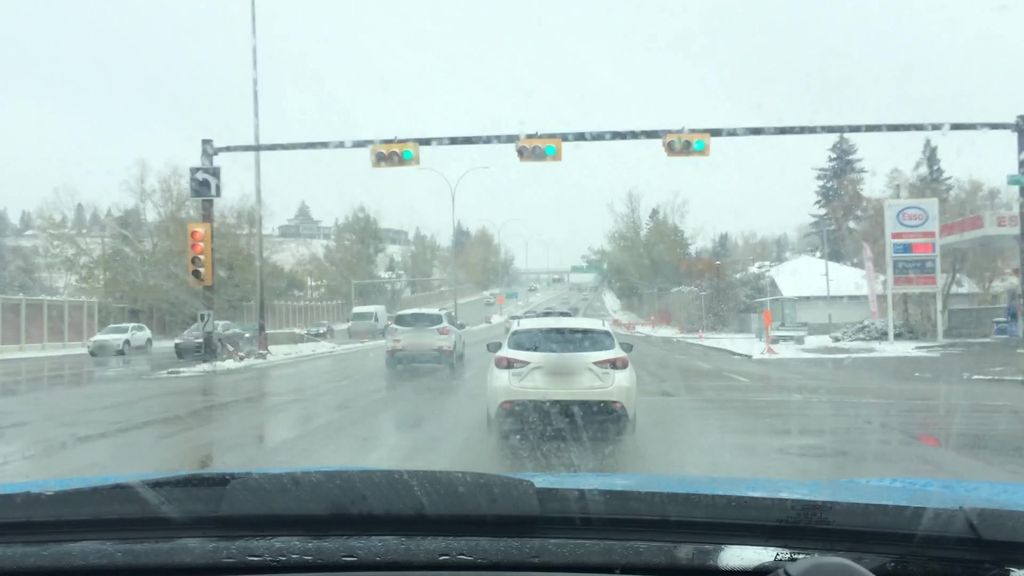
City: calgary